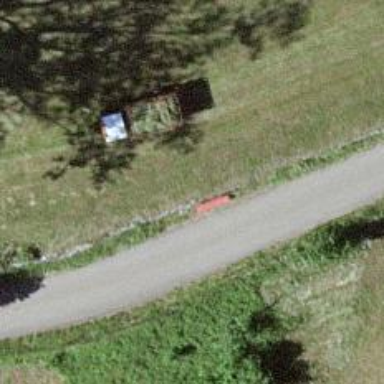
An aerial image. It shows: Blue bench.